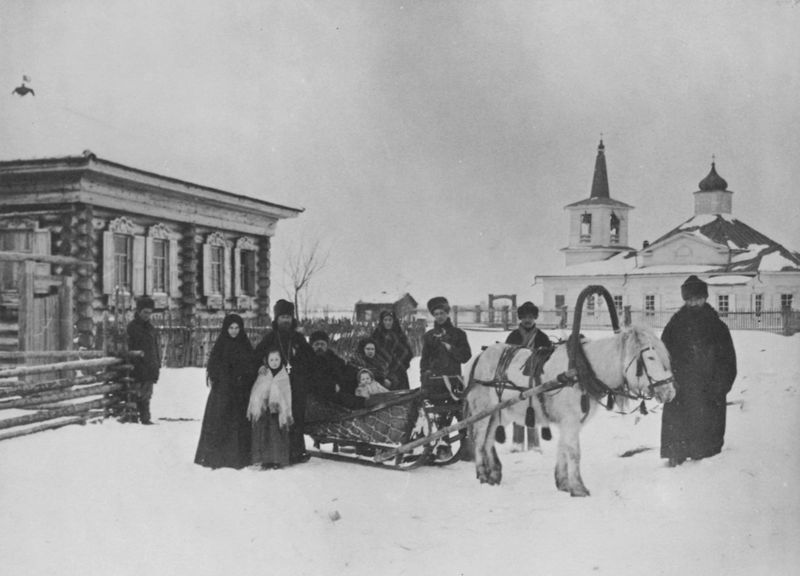
Titel: Russische Siedler in Sibirien um die Jahrhundertwende
Künstler: Russischer Photograph
Standort: Helsinki
Institution: Suomen Kansallismuseo
Schlagwörter: baum, himmel, mann, weiß, frauen, kirchturm, landschaft, menschen, fenster, frau, grau, männer, rücken, schwarz, eis, gebäude, haus, schal, schnee, zaun, gesellschaft, mützen, kleidung, horizont, häuser, kalt, kirche, familie, kind, personen, kinder, pferd, pony, turm, fell, russland, fläche, winter, baby, platz, wagen, church, men, palace, people, priest, white, women, country, group, portrait, windows, foto, fotografie, türme, palazzo, schwarz weiß, bahnhof, mäntel, moskau, schimmel, photo, wood, karg, man, sky, building, house, schlitten, snow, black and white, shawl, gespann, fotographie, fur, hats, holzhaus, osten, children, fence, flachdach, wärterhäuschen, family, dome, petersburg, cabin, carriage, horse, cold, kids, photograph, photographie, russia, russian, adults, churhc, familiy, ferdekutsche, fur hats, gruppenaufnahme, halter, horsecarraige, onion, sled, sledge, sleigh, slide, social realism, soviet